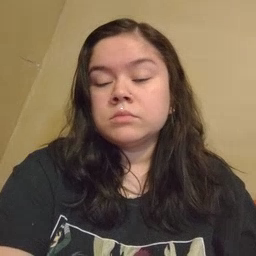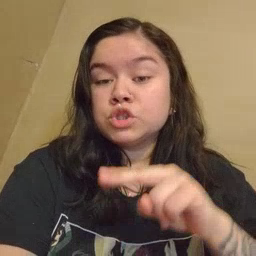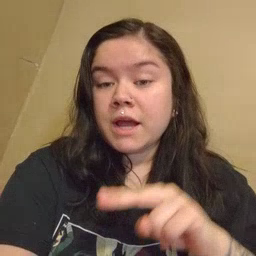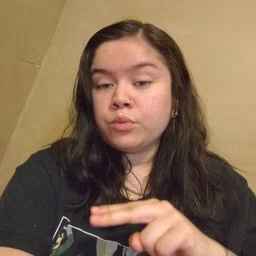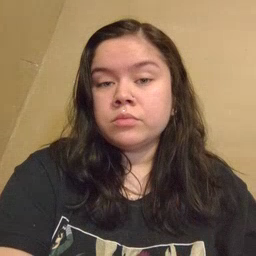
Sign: chair